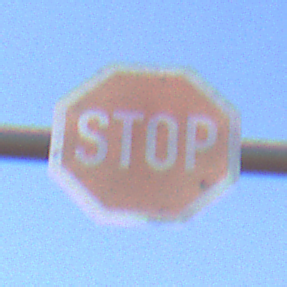
Verkehrszeichen: Stop
Umgebung: Outdoor, Nature
Tageszeit: MorningAfternoon
Wetter: Clear
Licht: Natural
Jahreszeit: NotSpecified
Kontrast: HighContrast